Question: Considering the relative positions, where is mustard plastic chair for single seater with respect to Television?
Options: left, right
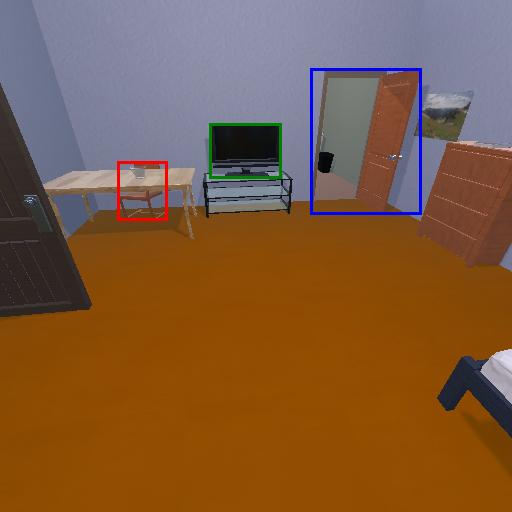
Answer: left